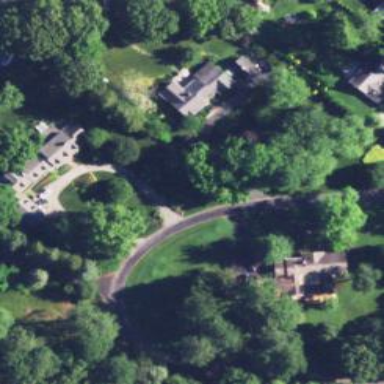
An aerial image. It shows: Residential road.